Question: My problem relates to DB schema developing and is as follows.
I am developing a purchasing module, in which I want to use for purchasing items and SERVICES.
Following is my EER diagram, (note that service has very few specialized attributes - max 2)

My problem is to keep products and services in two tables or just in one table?
One table option -
Reduces complexity as I will only need to specify item id which refers to item table which will have an "item_type" field to identify whether it's a product or a service
Two table option -
Will have to refer separate product or service in everywhere I want to refer to them and will have to keep "item_type" field in every table which refers to either product or service?
Currently planning to use option 1, but want to know expert opinion on this matter. Highly appreciate your time and advice. Thanks.
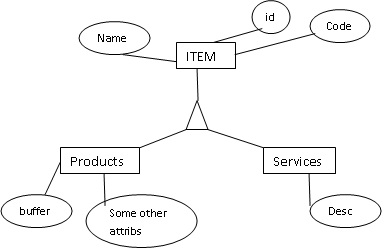
Answer: I'd certainly go to the "two tables" option. You see, you have to distinguish Products and Services, so you may either use 'switch(item_type) { ... }' in your program or entirely distinct code paths for Product and for Service. And if a need for updating the DB schema arises, 'switch' is harder to maintain.
The second reason is NULLs. I'd advise avoid them as much as you can -- they create more problems than they solve. With two tables you can declare all fields non-NULL and forget about NULL-processing. With one table option, you have to manually write code to ensure that if 'item_type=product', then Product-specific fields are not NULL, and Service-specific ones are, and that if 'item_type=service', then Service-specific fields are not NULL, and Product-specific ones are. That's not quite pleasant work, and the DBMS can't do it for you (there is no 'NOT NULL IF another_field = value' column constraint in SQL or anything like this).
Go with two tables. It's easier to support. I once saw a DB where , every single piece of data went in just two tables -- there were pages and pages of code to make sure that necessary fields are not NULL.